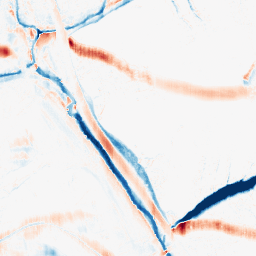
Category: morphological
Decomposition family: morphological_ellipse
Decomposition parameters: operation: average
width: 20
height: 5
Upsampling method: quintic
Upsampling parameters: scale: 2
Upsampling scale: 2